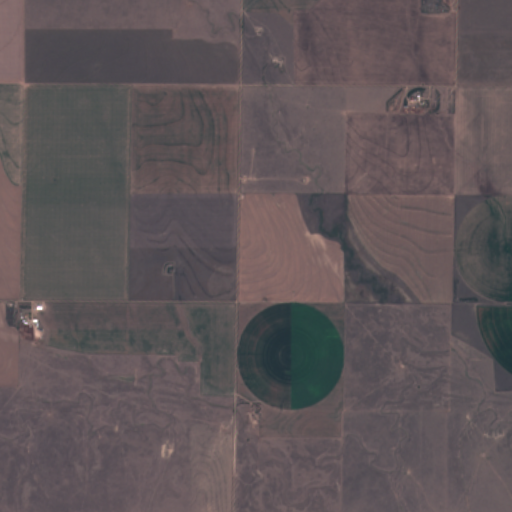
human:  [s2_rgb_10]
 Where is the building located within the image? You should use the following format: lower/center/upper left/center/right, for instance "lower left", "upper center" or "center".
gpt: The building is located in the center left of the image.
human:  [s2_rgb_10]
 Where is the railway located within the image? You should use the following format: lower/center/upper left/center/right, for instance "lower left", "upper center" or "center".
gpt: The railway is located in the upper left of the image.
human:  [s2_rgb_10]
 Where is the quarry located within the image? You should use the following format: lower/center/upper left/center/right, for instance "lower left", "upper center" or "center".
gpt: There is no quarry in the image.